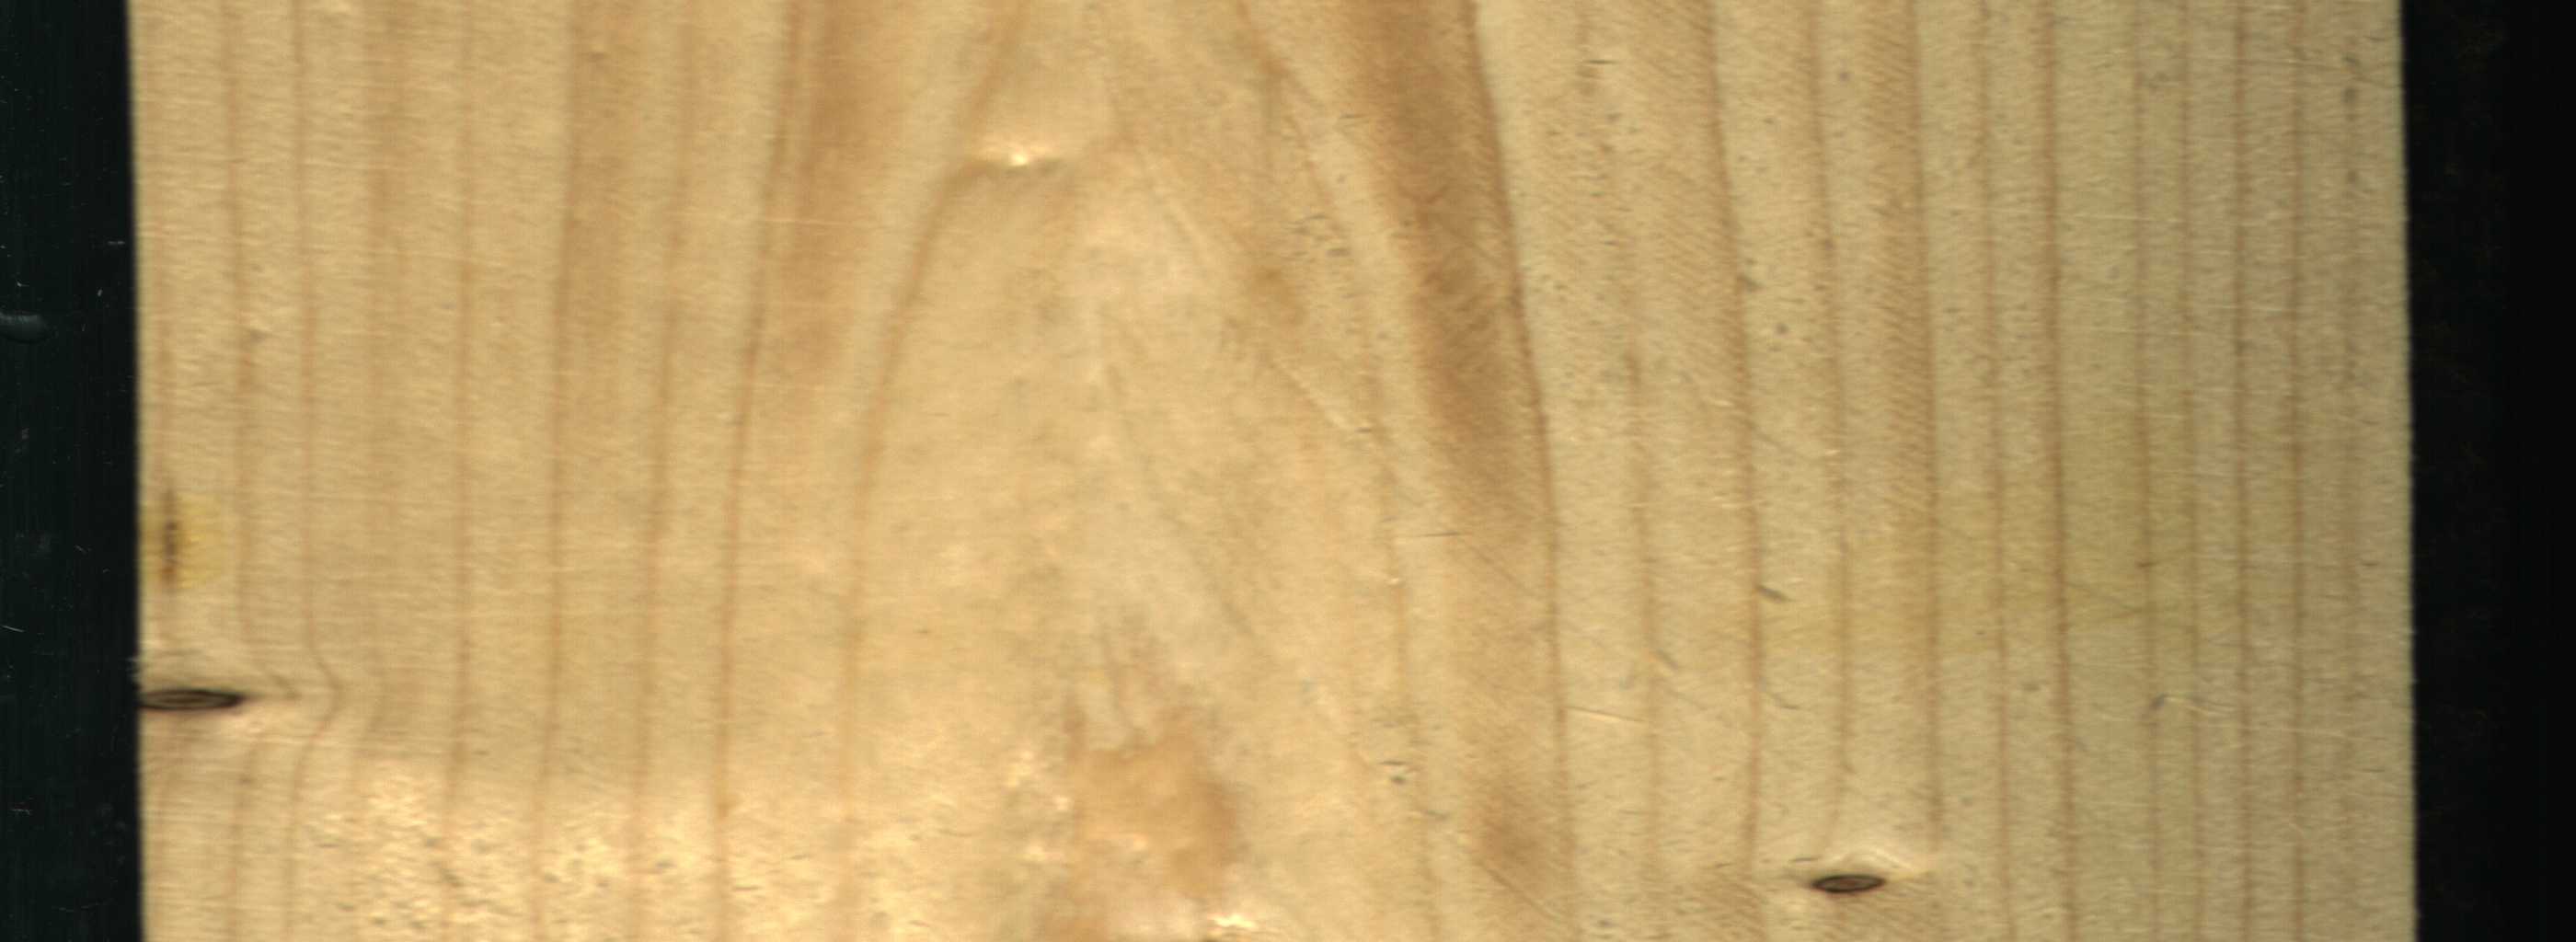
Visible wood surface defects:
resin
Live_Knot
Live_Knot